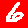
Digit: 6